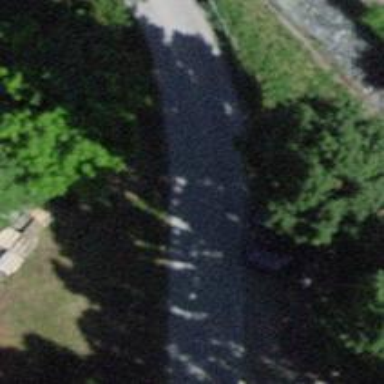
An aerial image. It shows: Unclassified road with asphalt surface.